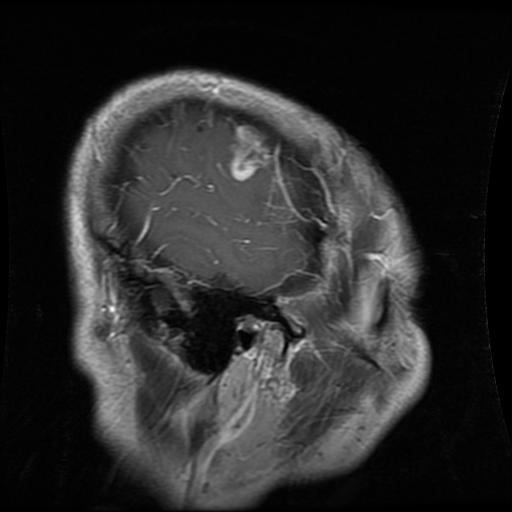
Label: glioma